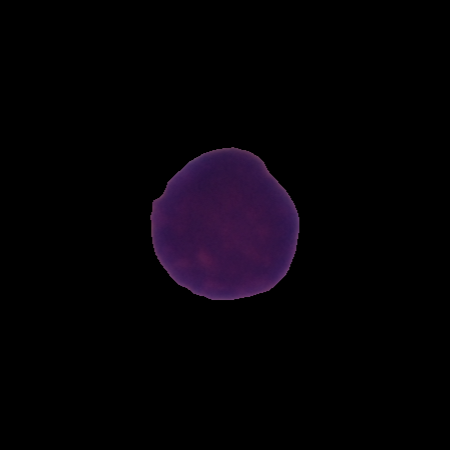
Label: healthy